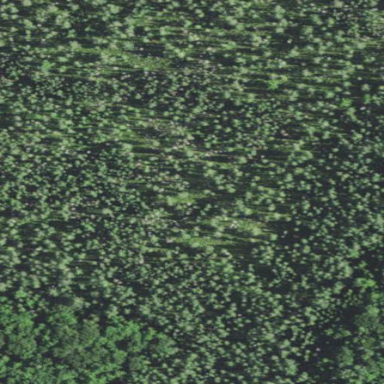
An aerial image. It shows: Nature reserve located within forest area.